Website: slack
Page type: billing-address
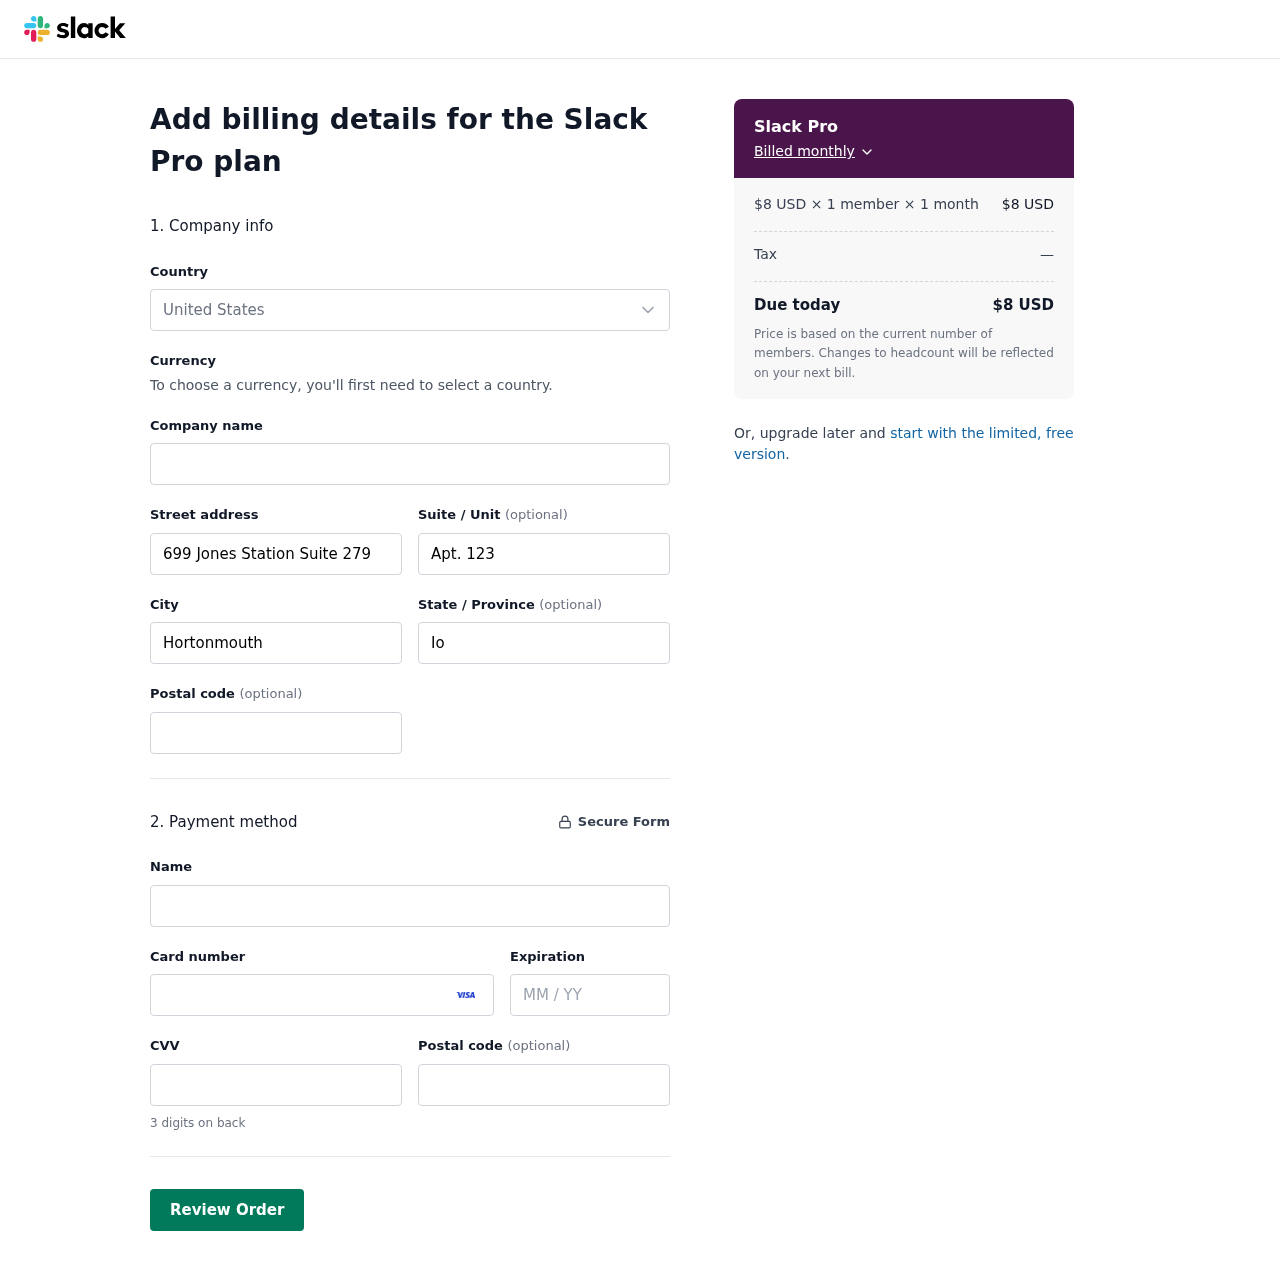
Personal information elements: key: PII_CARD_CVV
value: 963
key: PII_CARD_EXPIRY
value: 11/28
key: PII_CARD_NUMBER
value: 4364 2135 1923 2699
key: PII_CITY
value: Hortonmouth
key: PII_COUNTRY
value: United States
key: PII_FULLNAME
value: Lindsay Sims
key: PII_POSTCODE
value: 18095
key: PII_POSTCODE2
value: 18826
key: PII_STATE
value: Iowa
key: PII_STREET
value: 699 Jones Station Suite 279
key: PII_STREET2
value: Apt. 123
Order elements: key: ORDER_PLAN_PRICE
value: $8 USD
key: ORDER_NUM_MEMBERS
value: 1 member
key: ORDER_NUM_MONTHS
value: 1 month
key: ORDER_SUBTOTAL
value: $8 USD
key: ORDER_TAX
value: —
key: ORDER_TOTAL
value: $8 USD